RGB frame:
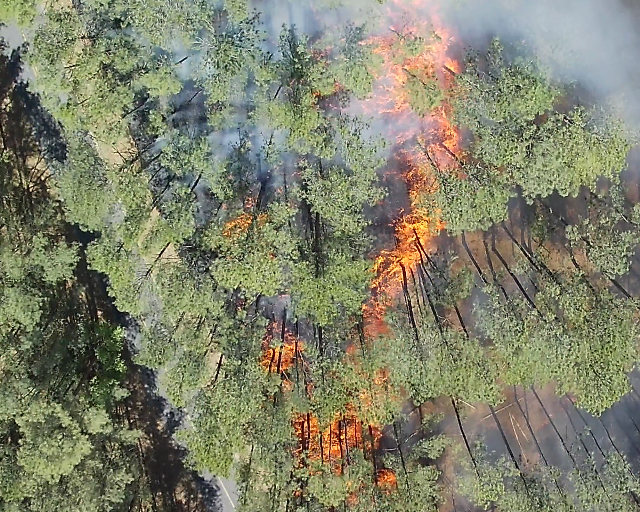
Thermal frame:
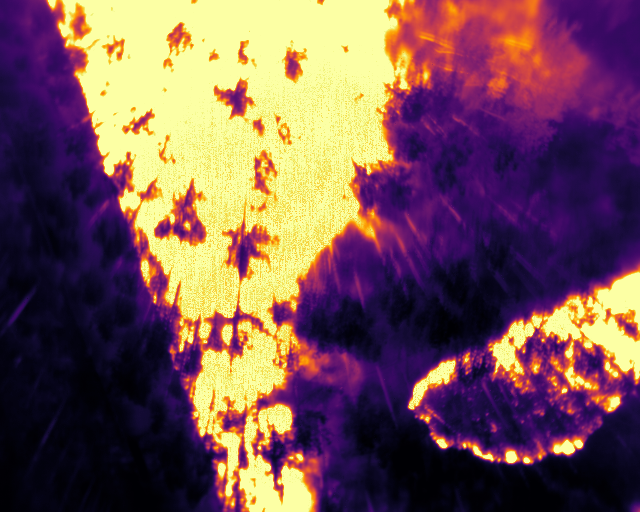
Captured: 2026-02-27 02:35:33
Pixels at or above 80 °C: 171179 (fraction of frame: 0.5224)